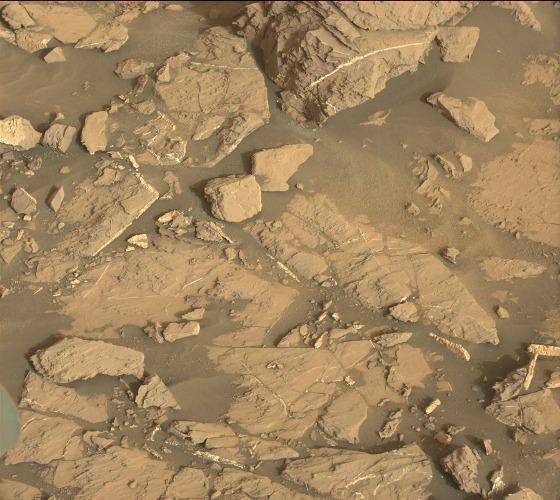
Terrain classes present: Bedrock, Gravel / Sand / Soil, Rock, Shadow